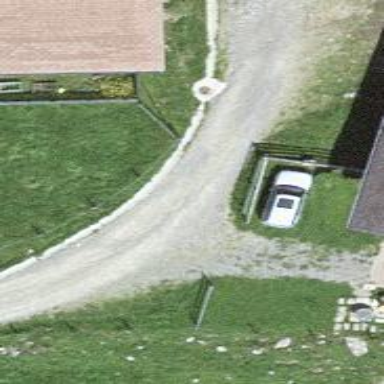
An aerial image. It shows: Compacted alley used as service road.